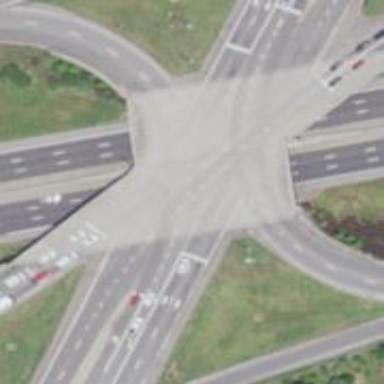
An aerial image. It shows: Asphalt surface bridge on motorway link within junction.